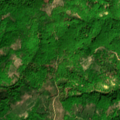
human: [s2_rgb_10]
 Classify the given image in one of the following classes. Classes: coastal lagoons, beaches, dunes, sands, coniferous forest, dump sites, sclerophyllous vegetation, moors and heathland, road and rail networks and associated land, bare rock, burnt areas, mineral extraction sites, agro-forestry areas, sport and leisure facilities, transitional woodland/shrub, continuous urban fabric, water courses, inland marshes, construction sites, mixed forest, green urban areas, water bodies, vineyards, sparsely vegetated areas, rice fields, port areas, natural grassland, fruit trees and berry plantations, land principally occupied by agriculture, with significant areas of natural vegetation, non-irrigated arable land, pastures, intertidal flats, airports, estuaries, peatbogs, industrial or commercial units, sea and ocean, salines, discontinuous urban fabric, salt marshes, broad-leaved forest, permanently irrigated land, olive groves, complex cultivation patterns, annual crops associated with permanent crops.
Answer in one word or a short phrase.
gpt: land principally occupied by agriculture, with significant areas of natural vegetation, broad-leaved forest